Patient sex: M
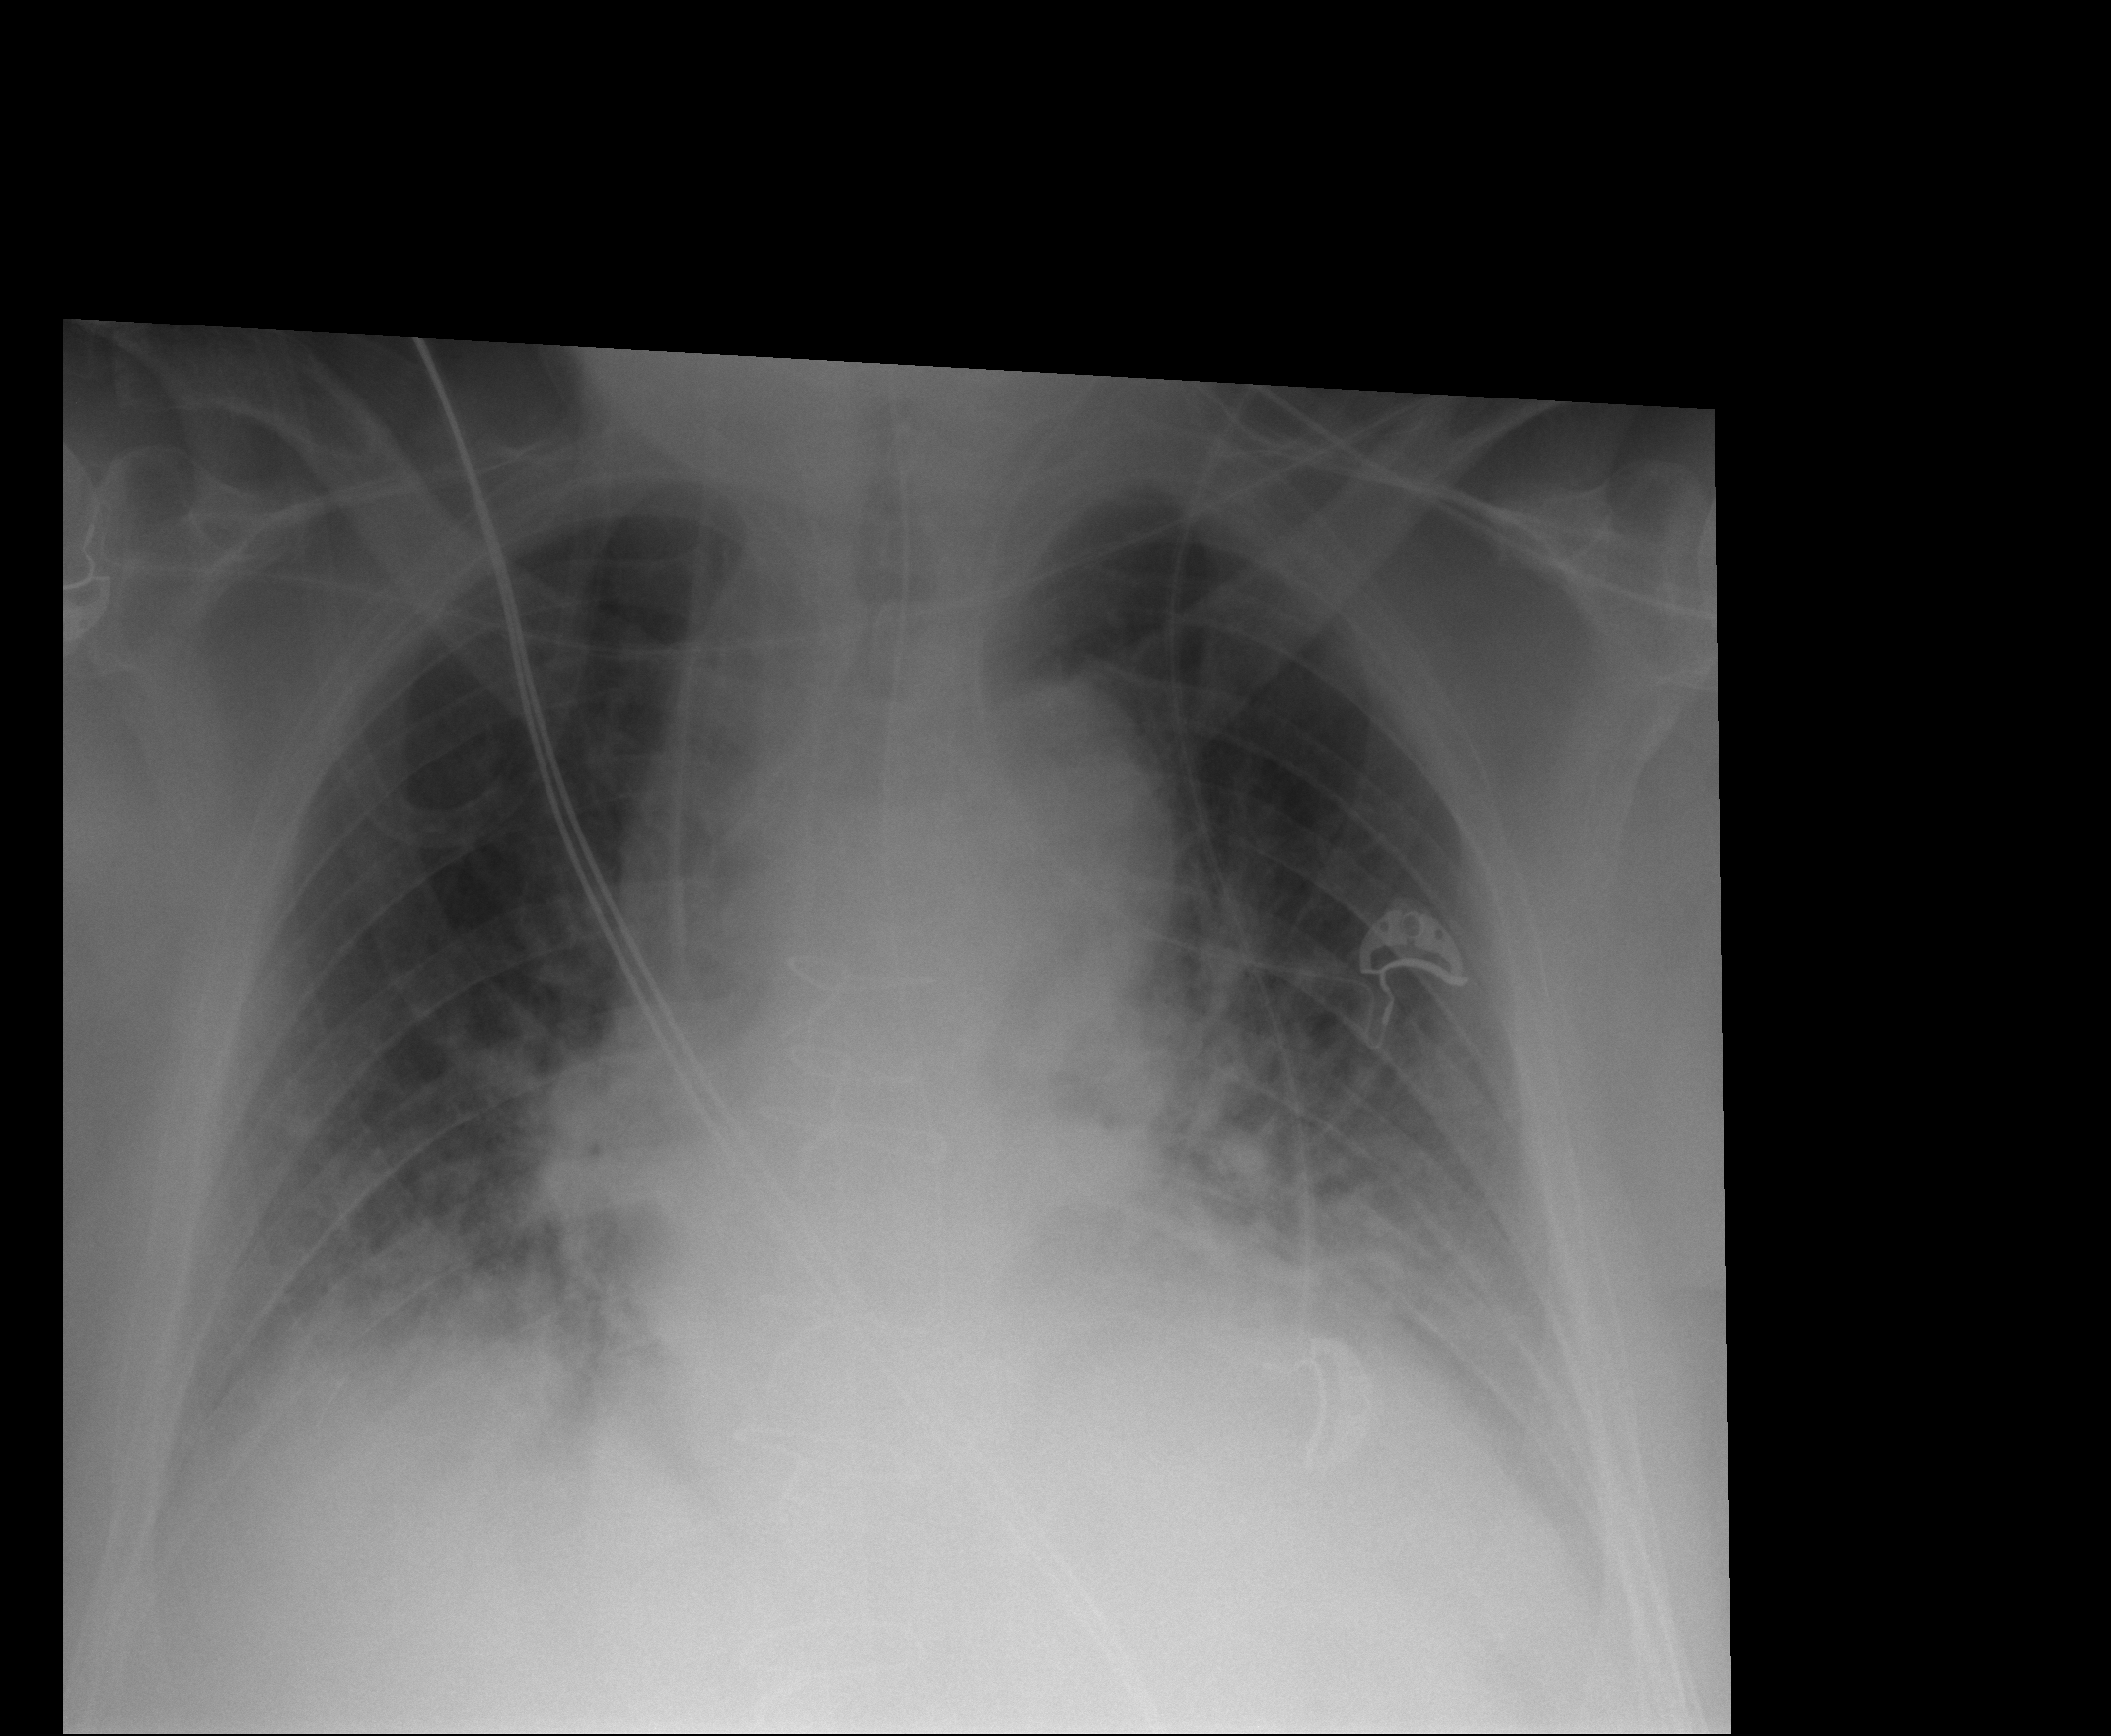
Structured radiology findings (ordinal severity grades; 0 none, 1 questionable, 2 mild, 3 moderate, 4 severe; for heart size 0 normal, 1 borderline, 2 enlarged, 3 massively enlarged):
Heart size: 1
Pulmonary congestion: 2
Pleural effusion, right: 2
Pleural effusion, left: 2
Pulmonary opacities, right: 1
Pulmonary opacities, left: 0
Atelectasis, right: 2
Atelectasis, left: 2